Interaction volume radius: 10 \u00c5
Interaction volume height: 20 \u00c5
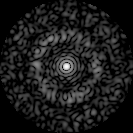
Disorder parameter: 0.8379